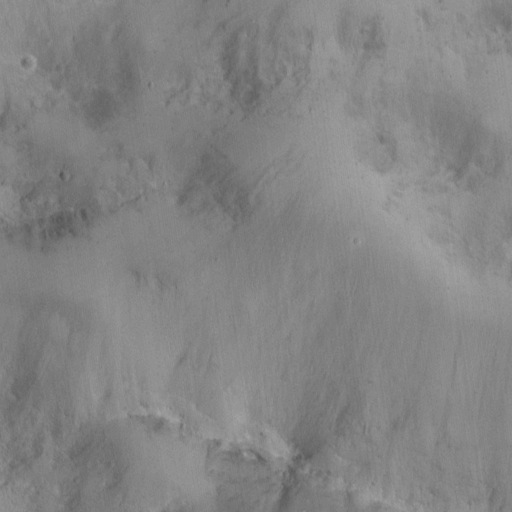
Classes present: Background